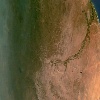
Label: land